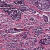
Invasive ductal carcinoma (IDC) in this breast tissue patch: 1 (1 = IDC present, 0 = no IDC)